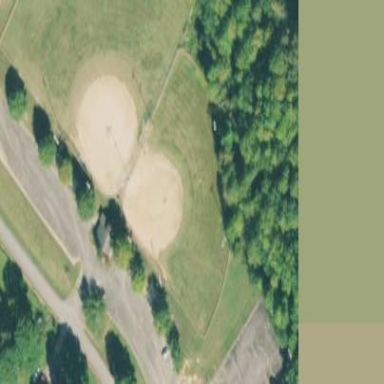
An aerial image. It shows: Baseball pitch for leisure and sports activities.